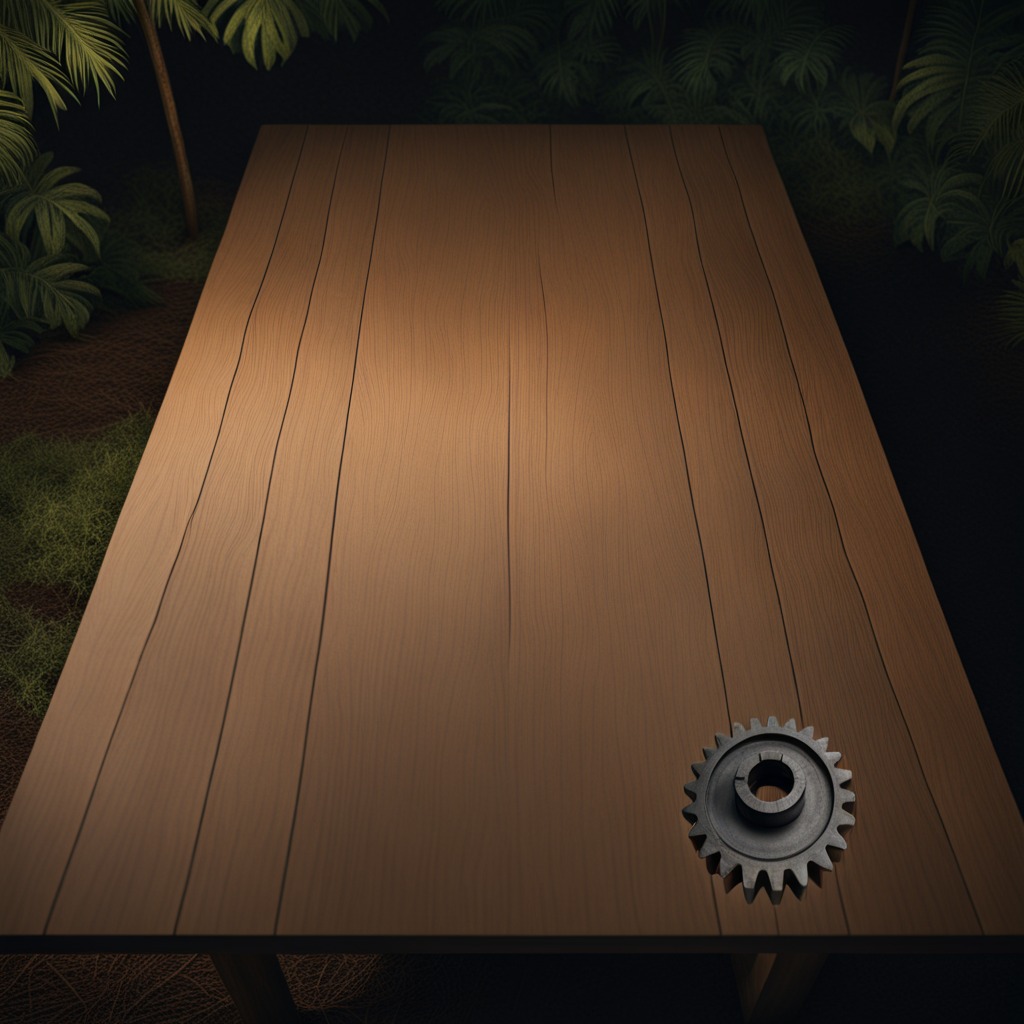
A steel gear with teeth is lying on the wooden table inside a jungle field workshop tent at night.